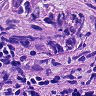
Metastatic tissue present: yes